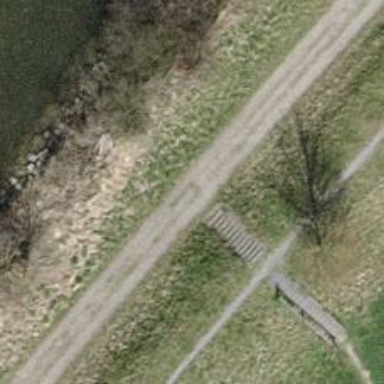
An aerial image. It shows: Track with grade2 pebblestone surface.